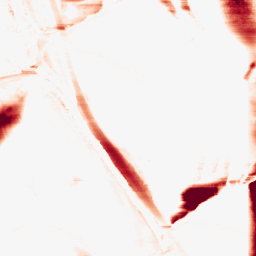
Category: morphological
Decomposition family: morphological_rect
Decomposition parameters: operation: opening
width: 50
height: 3
Upsampling method: bspline
Upsampling parameters: scale: 4
Upsampling scale: 4